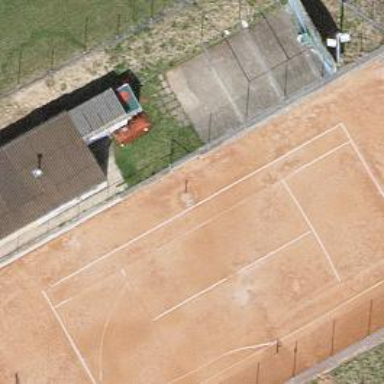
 located on pitch designated for leisure land."